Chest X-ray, PA view. Patient: 64 years old, sex M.
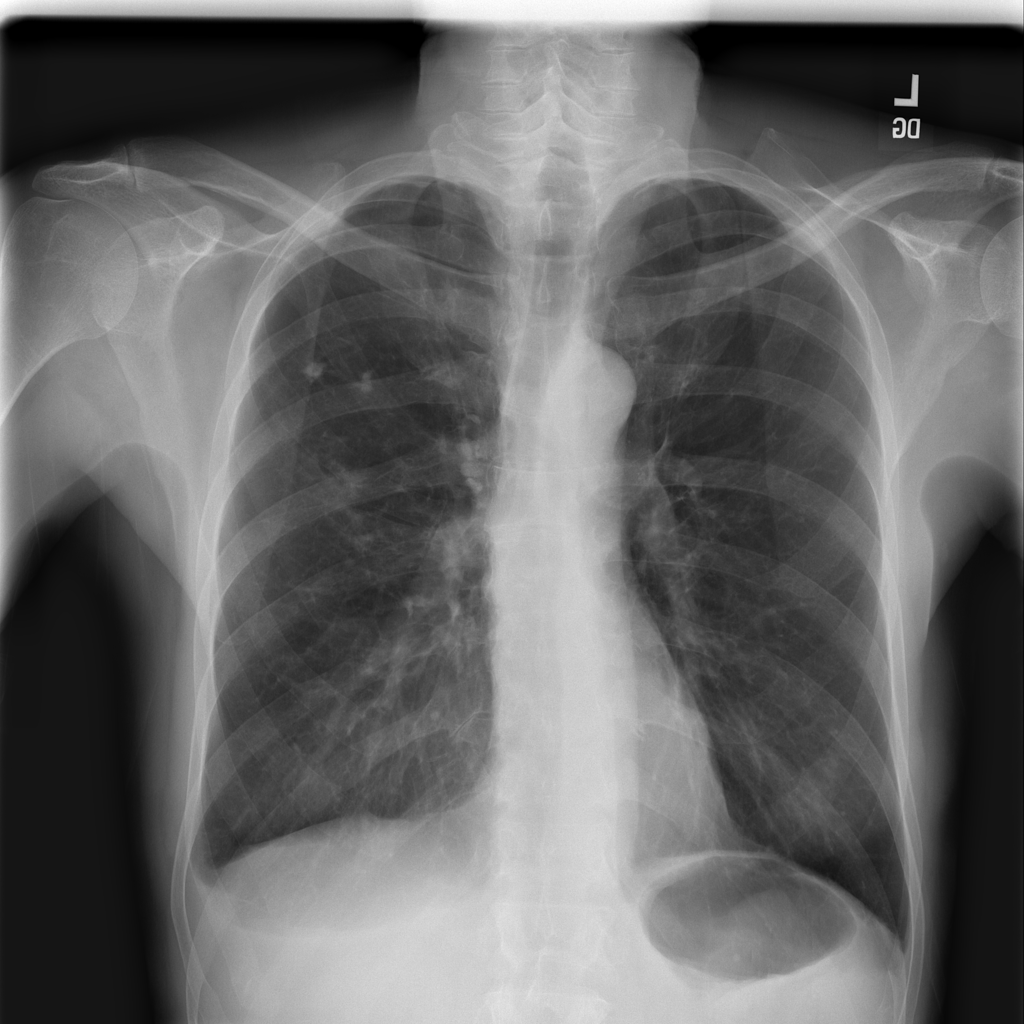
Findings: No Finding